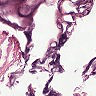
Metastatic tissue present: no